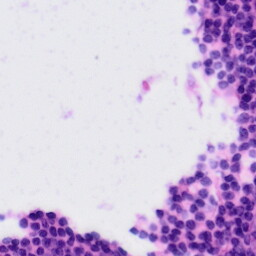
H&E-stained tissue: Tonsil